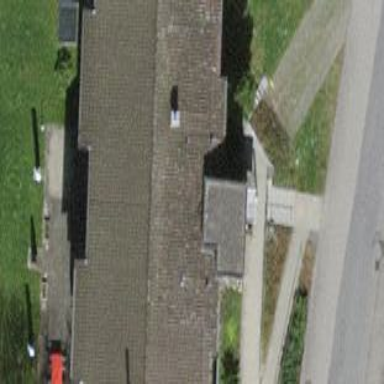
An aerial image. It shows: Residential building.